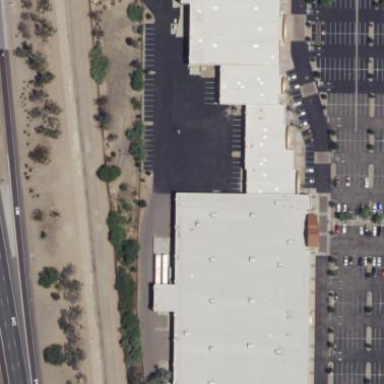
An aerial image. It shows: Building.